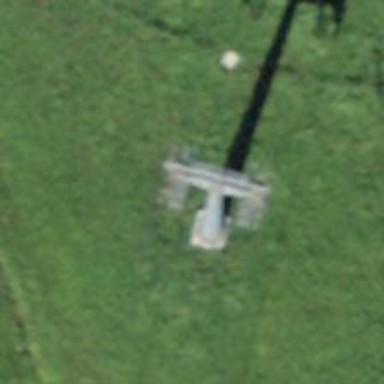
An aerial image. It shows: Pylon used for aerialway.